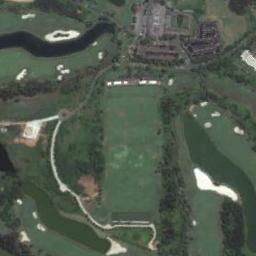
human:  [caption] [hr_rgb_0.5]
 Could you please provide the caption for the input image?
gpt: There are three large bunkers and two paths .

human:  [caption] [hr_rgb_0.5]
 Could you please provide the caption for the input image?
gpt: On the large turf of the golf course On the large green turf of the golf course there are several bunkers and lakes and several paths and many trees and buildings .

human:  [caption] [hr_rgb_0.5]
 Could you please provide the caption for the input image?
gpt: Lots of  trees are near the golf course .

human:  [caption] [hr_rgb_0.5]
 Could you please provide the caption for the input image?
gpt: The golf course has a lake, Two roughs, Some fairways, Roads, Barrier trees and sandpits and some houses arranged neatly are also in the golf course .

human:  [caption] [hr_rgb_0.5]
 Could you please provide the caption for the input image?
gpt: There are some bunkers and a river on the golf course .